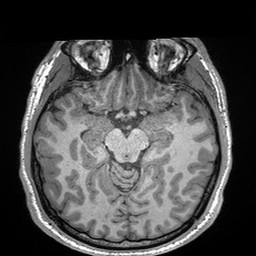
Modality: T1w
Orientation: coronal
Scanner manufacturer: siemens
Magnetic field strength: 3 T
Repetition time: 2.3 s
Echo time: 0.00298 s